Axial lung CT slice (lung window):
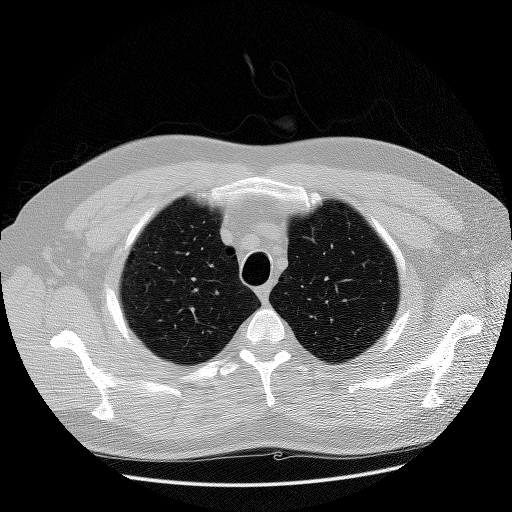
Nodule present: no